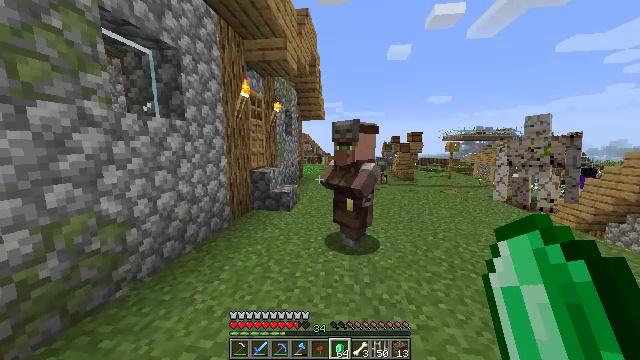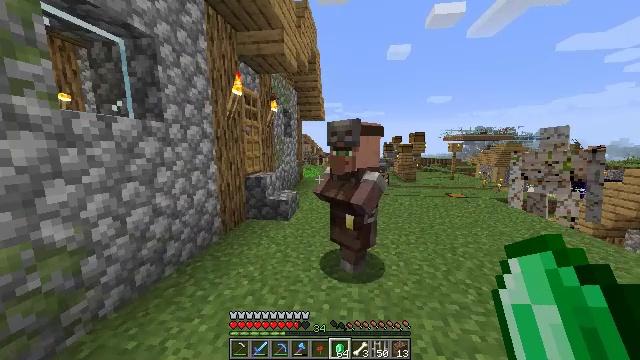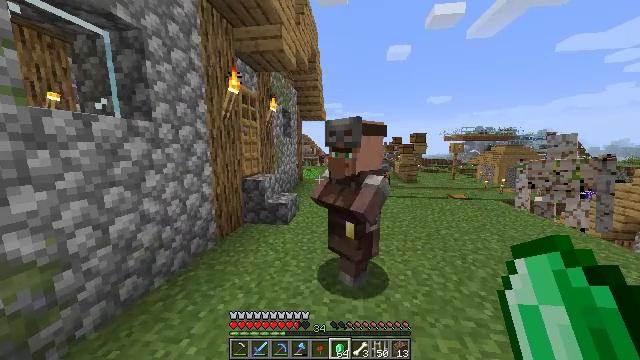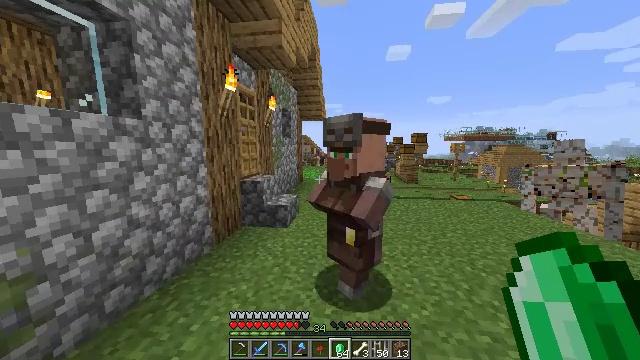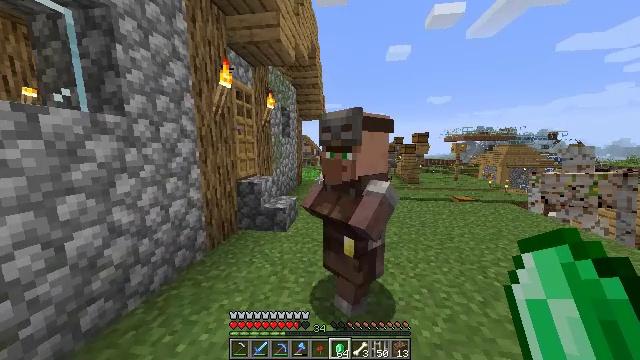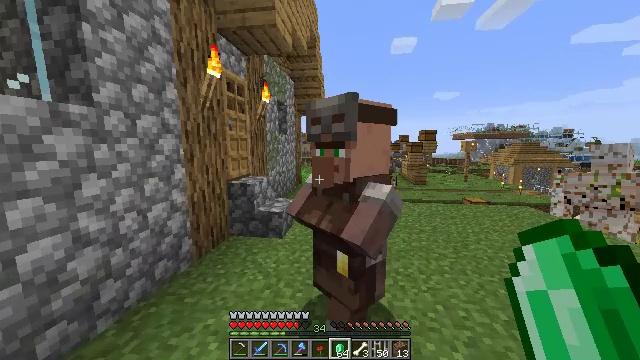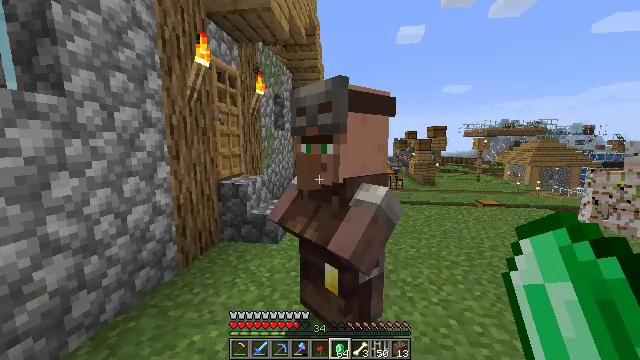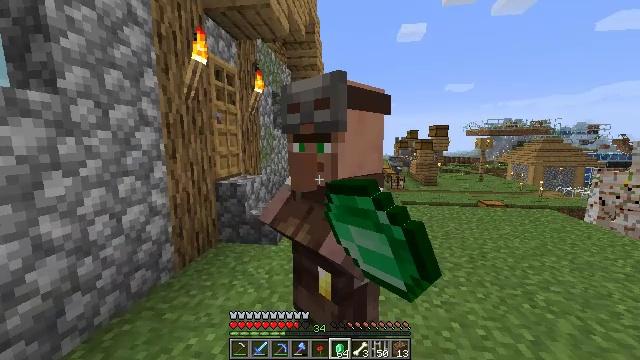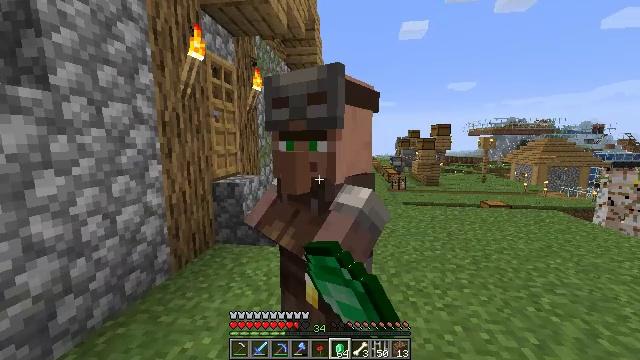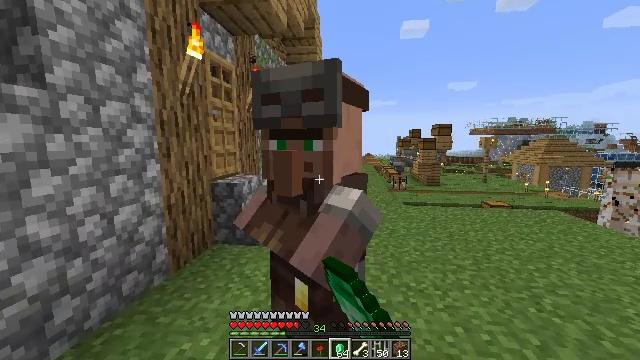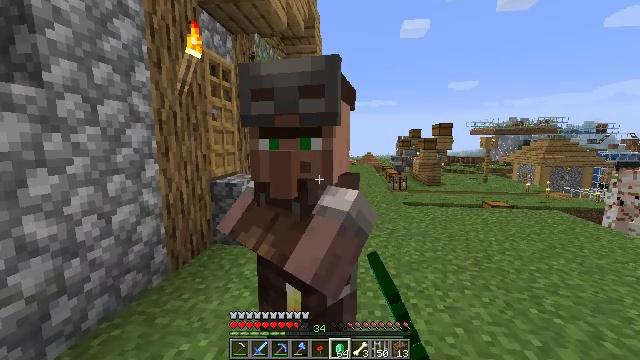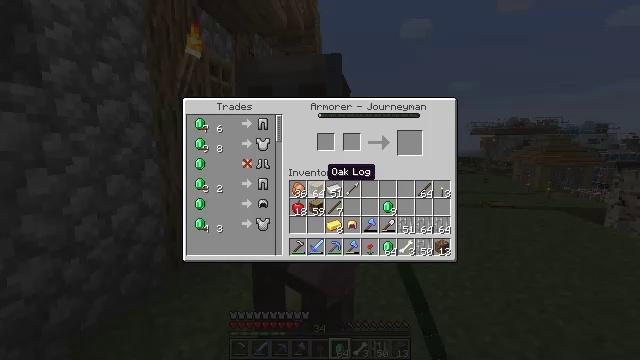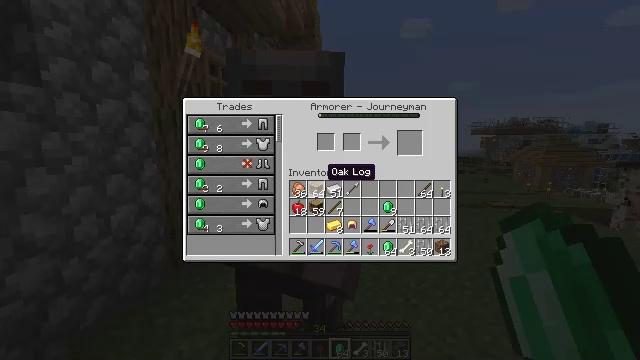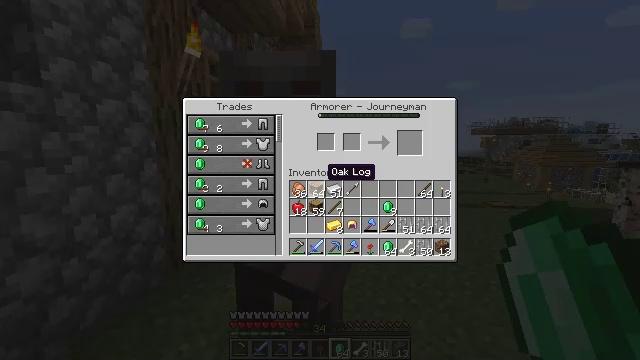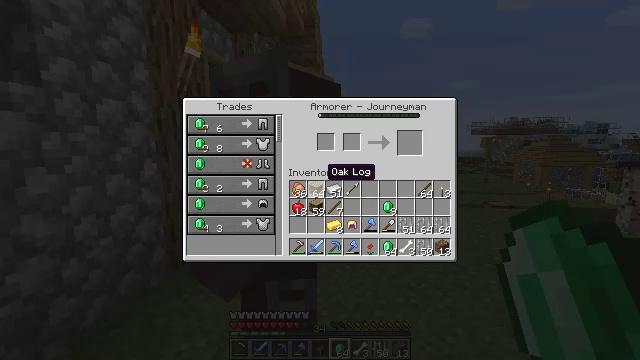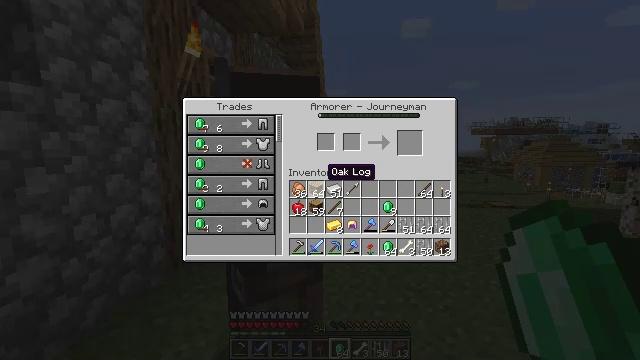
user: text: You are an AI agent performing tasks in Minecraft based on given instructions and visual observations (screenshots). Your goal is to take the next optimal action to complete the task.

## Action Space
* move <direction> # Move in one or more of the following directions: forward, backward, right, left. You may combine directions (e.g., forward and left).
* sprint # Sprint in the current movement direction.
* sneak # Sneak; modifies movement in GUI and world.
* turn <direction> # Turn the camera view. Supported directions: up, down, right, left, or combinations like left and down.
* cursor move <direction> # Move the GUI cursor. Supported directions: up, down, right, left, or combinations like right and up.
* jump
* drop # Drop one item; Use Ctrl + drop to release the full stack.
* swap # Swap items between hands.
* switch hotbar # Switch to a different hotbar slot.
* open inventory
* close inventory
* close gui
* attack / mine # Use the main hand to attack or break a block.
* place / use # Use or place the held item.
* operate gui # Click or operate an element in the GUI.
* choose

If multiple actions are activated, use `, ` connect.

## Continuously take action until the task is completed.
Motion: motion action
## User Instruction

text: Open the crafting table and craft a chainmail helmet.
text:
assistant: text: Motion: move forward
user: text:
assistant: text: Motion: move forward
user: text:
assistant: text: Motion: move forward
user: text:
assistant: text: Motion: no_op
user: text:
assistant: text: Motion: no_op
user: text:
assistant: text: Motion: use / place
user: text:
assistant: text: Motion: use / place
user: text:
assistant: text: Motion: use / place
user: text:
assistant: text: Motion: use / place
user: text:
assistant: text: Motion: no_op
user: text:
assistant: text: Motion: open gui
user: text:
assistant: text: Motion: no_op
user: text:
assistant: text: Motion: no_op
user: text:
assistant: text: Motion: no_op
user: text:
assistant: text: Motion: no_op
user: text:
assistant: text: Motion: no_op
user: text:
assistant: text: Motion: no_op
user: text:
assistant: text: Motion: cursor move left
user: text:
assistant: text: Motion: no_op
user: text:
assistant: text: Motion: no_op
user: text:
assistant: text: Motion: no_op
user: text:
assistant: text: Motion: no_op
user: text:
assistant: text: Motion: no_op
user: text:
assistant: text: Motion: no_op
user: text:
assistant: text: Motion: no_op
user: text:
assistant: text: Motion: no_op
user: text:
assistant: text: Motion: no_op
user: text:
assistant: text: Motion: no_op
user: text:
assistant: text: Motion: no_op
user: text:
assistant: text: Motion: no_op